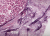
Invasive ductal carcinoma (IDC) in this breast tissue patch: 0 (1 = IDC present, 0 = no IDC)